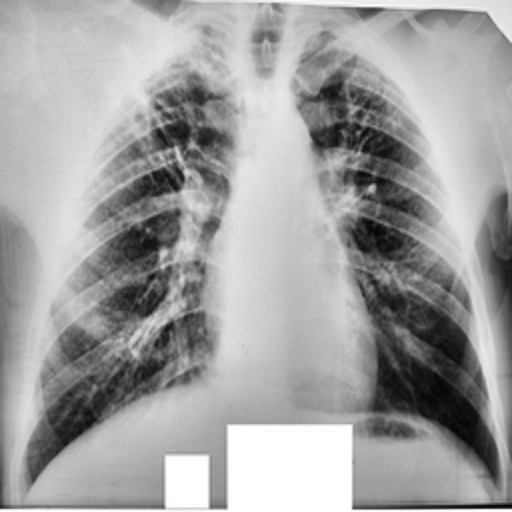
Finding: TUBERCULOSIS